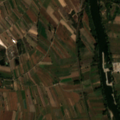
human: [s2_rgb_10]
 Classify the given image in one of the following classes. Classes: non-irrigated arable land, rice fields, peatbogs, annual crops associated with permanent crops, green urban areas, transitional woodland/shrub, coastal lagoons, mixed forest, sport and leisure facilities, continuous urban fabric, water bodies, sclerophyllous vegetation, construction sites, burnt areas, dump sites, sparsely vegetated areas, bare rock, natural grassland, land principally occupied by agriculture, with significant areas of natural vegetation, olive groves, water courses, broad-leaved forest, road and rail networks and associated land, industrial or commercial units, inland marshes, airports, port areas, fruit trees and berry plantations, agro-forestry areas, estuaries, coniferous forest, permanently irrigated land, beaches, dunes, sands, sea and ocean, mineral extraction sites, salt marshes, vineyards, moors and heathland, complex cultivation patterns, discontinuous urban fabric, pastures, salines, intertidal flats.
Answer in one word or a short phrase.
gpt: non-irrigated arable land, land principally occupied by agriculture, with significant areas of natural vegetation, water courses